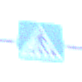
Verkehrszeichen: FussgaengerueberwegLinks
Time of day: SunriseSunset
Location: Outdoor (RoadRail)
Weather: Clear
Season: NotSpecified
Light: Natural